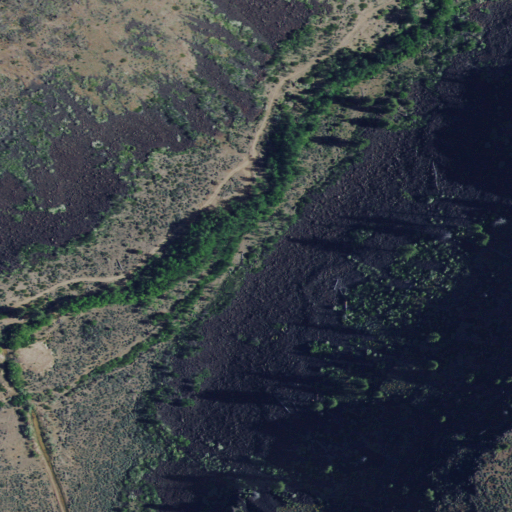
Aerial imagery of valley in Idaho named Long Gulch containing shrub and evergreen forest